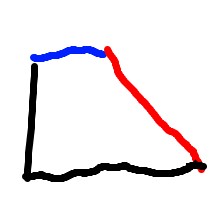
Shape: trapezoid